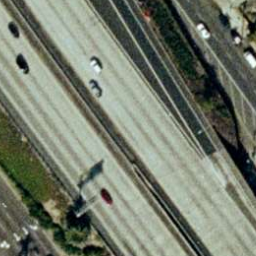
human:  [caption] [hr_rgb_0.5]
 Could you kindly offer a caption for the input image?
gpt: Some cars are on the freeways .

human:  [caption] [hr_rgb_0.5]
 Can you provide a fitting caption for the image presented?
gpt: There are two straight freeways closed to each other with some cars on the roads .

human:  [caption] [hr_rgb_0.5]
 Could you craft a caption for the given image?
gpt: Two straight freeways closed to each other with some cars on the roads .

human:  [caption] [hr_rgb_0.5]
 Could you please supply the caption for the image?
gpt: There are two straight freeways closed to each other .

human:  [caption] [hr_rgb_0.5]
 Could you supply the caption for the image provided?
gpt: There are some cars are on the freeways .